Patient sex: F
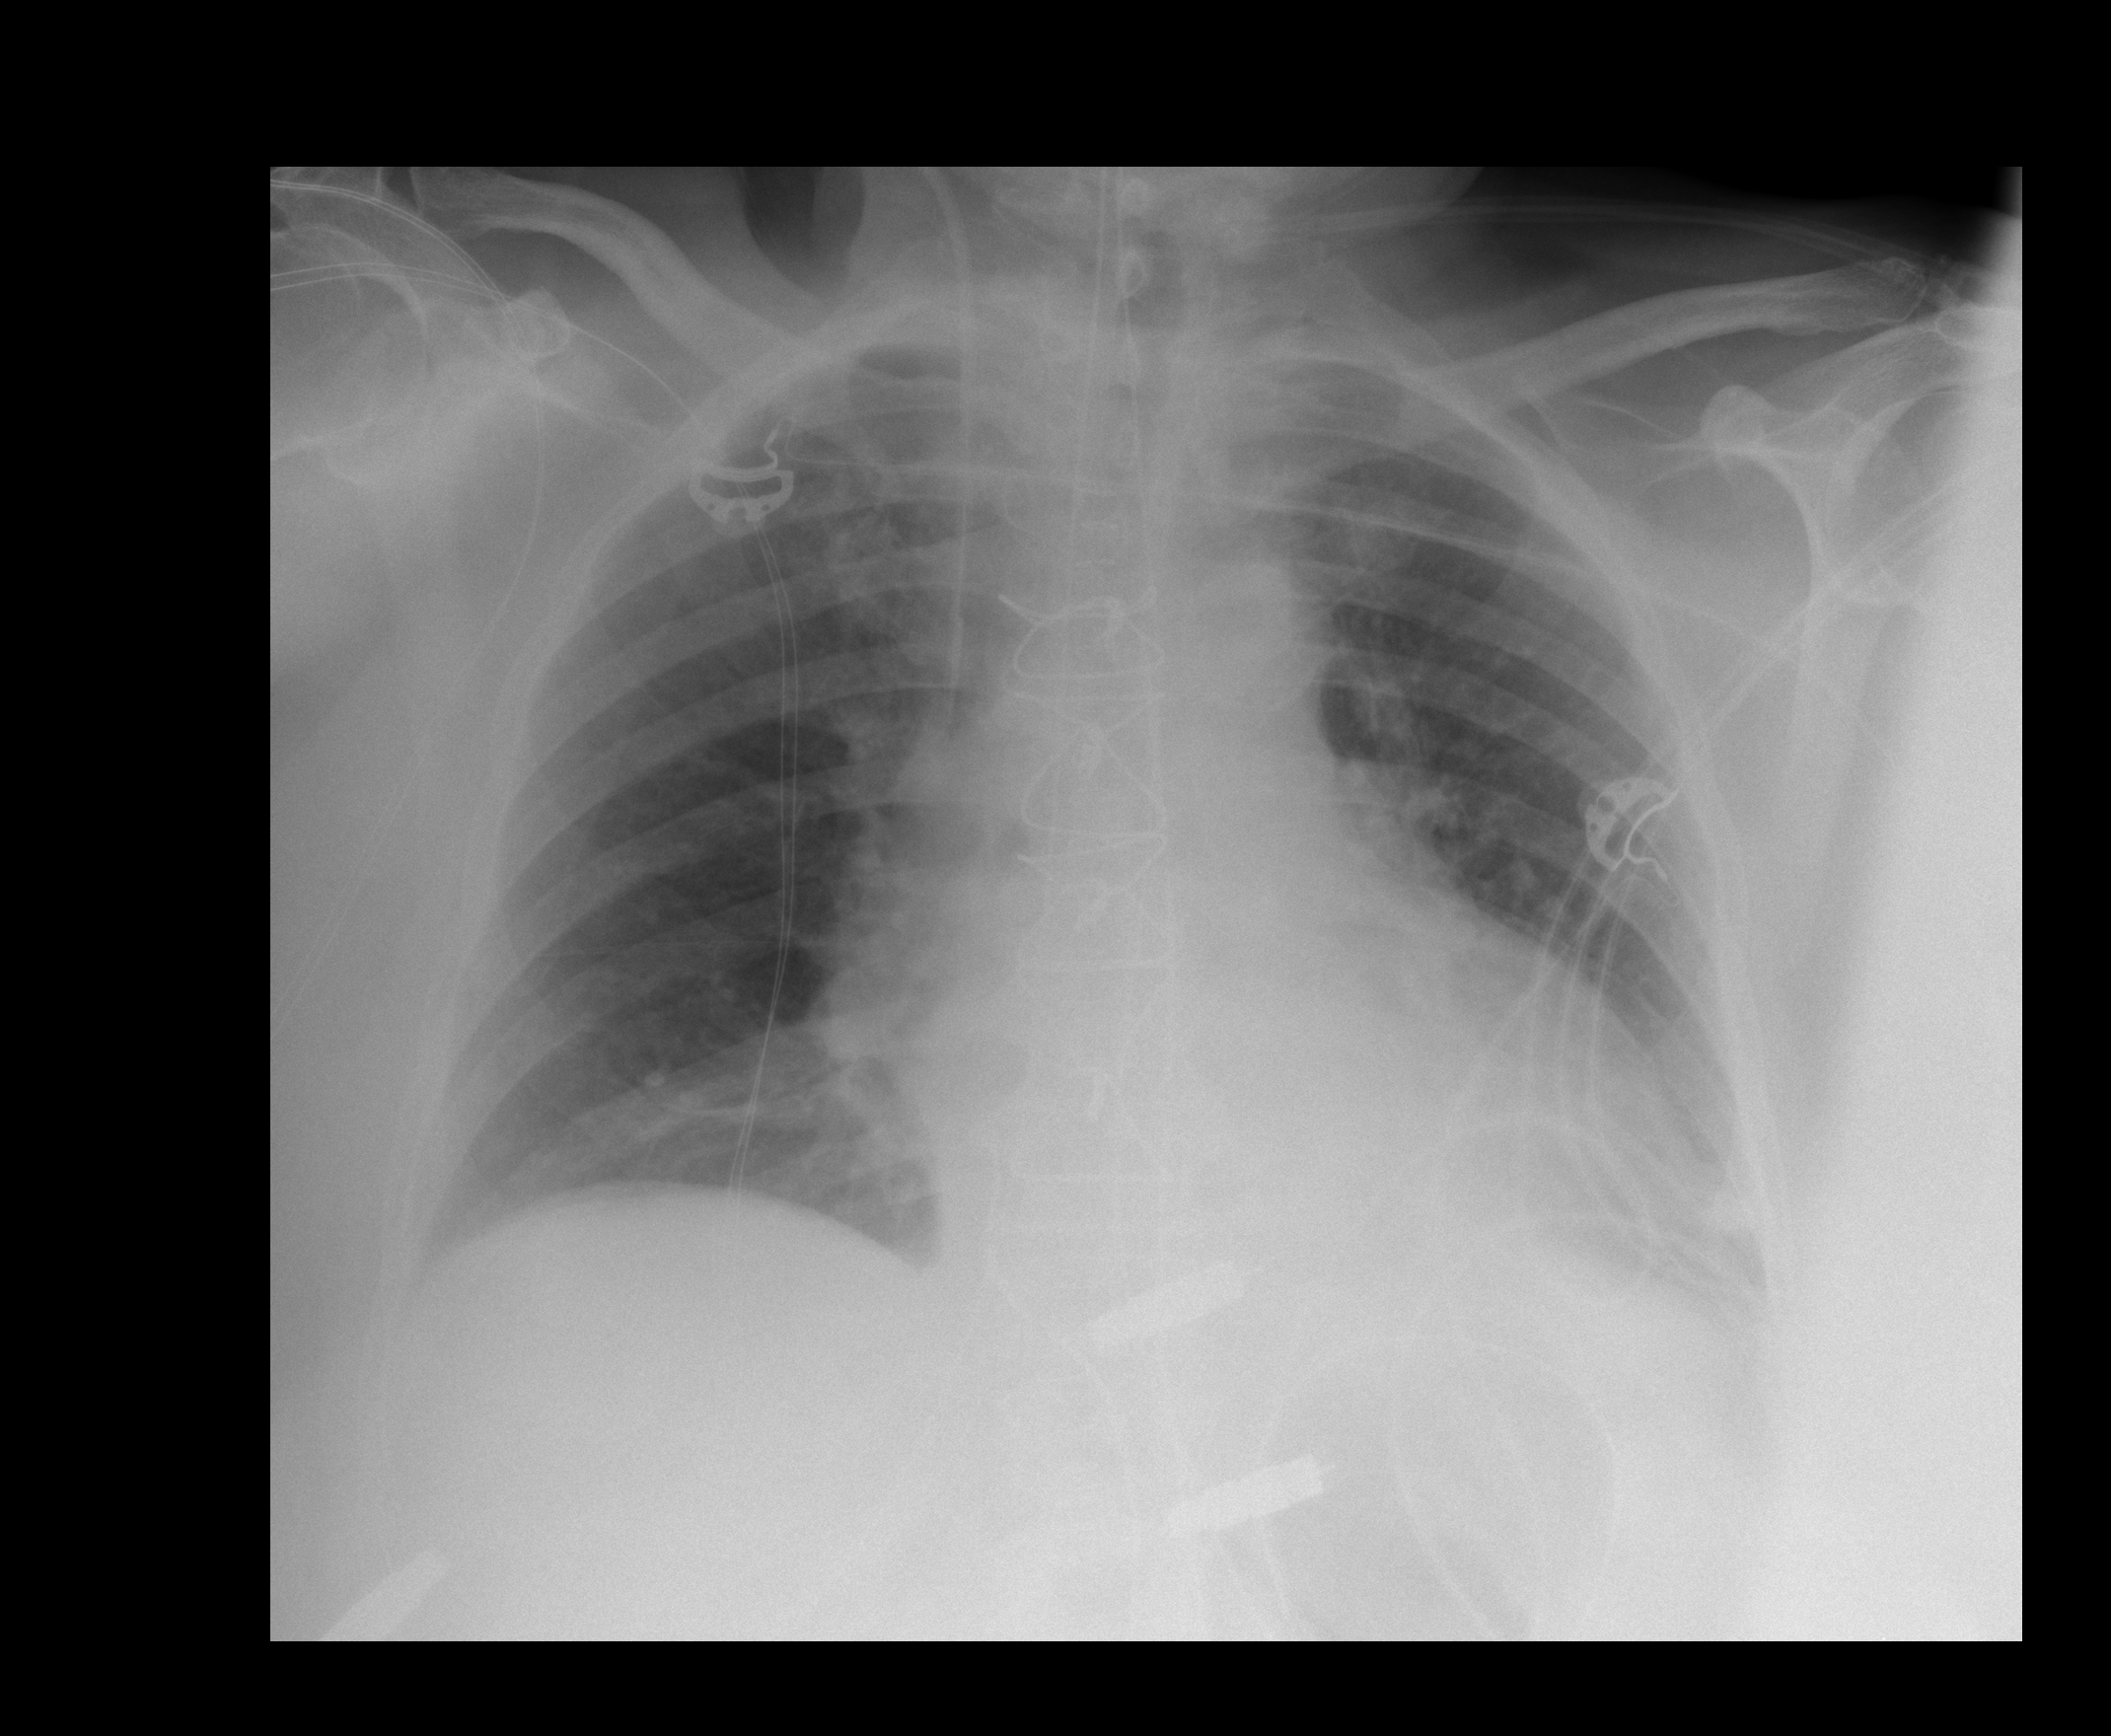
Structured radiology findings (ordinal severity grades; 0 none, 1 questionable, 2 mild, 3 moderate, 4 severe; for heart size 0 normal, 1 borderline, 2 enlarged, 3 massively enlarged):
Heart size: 1
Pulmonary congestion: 2
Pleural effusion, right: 0
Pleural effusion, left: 1
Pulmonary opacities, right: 0
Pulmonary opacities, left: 0
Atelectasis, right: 0
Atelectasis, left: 2